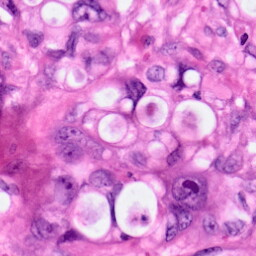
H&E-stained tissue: Pancreatic